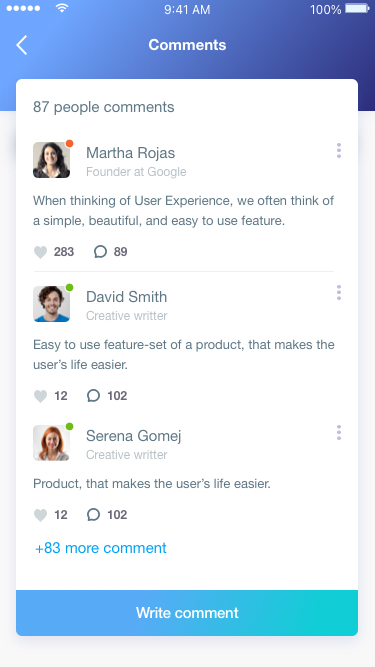
Text in this UI design:
Comments
Write comment
87 people comments
+83 more comment
Martha Rojas
Founder at Google
When thinking of User Experience, we often think of a simple, beautiful, and easy to use feature.
283
89
David Smith
Creative writter
Easy to use feature-set of a product, that makes the user’s life easier.
12
102
Serena Gomej
Creative writter
Product, that makes the user’s life easier.
12
102